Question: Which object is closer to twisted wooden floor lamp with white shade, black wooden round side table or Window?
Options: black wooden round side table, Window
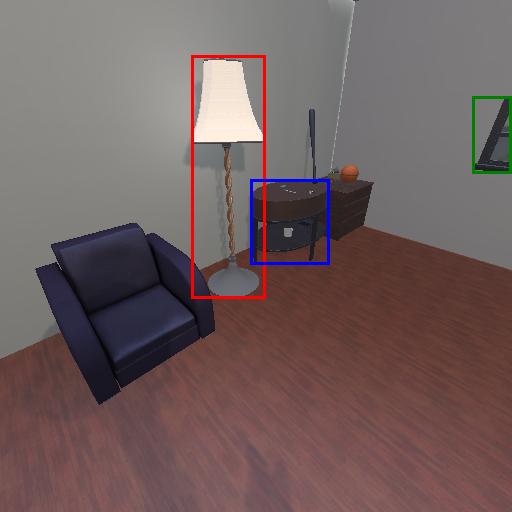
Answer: black wooden round side table